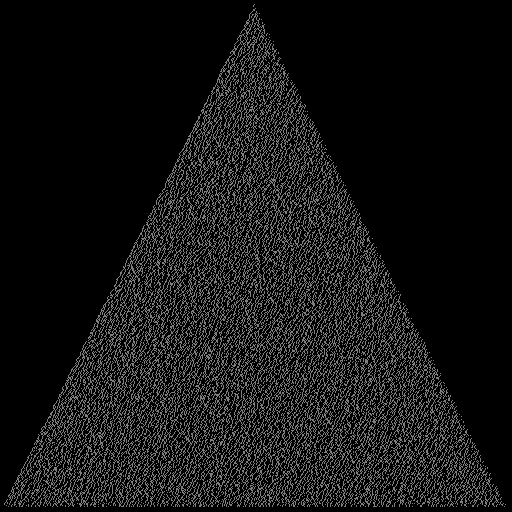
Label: a1